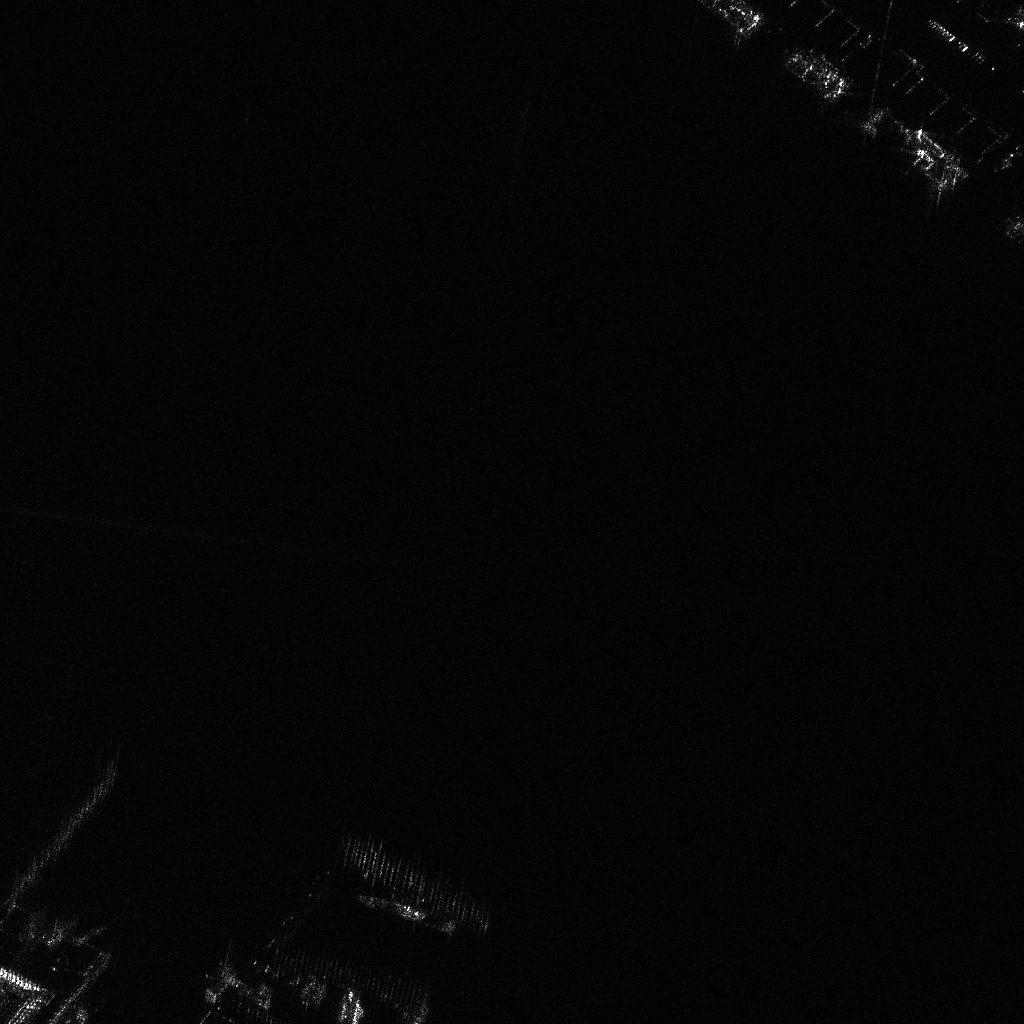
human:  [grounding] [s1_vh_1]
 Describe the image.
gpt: In the satellite image, there is  <ref>1 small container </ref> <box>[[33, 96, 33, 99, 8]]</box> located at bottom,  <ref>2 medium container </ref> <box>[[34, 96, 35, 100, 9], [34, 87, 43, 89, 21]]</box> located at bottom,  <ref>3 large container </ref> <box>[[66, -1, 74, 2, 43], [86, 14, 93, 17, 43], [75, 5, 82, 8, 40]]</box> located at top right.